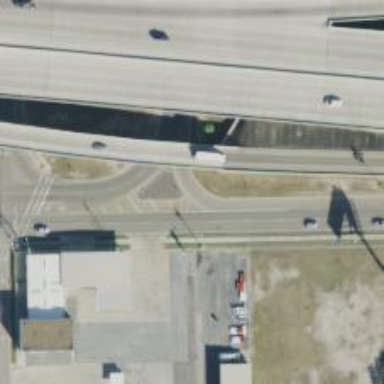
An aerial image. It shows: Primary link highway with turnaround junction.